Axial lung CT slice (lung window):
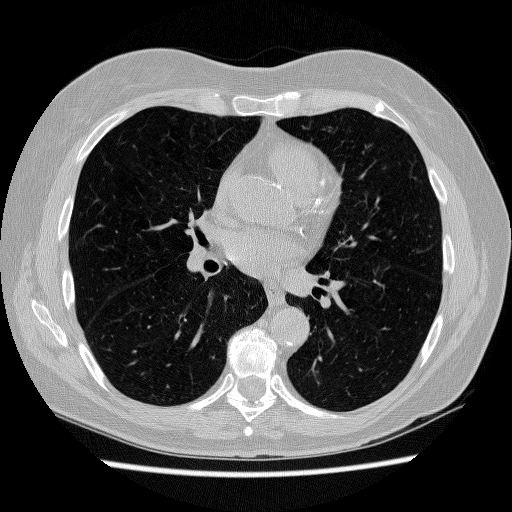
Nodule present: no